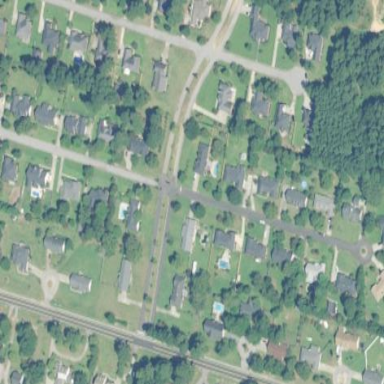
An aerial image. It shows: Residential area consisting of single-family homes in subdivision.